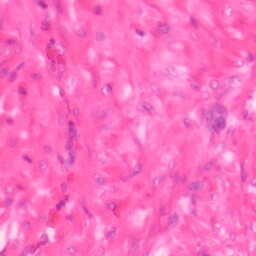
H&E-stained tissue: Colon